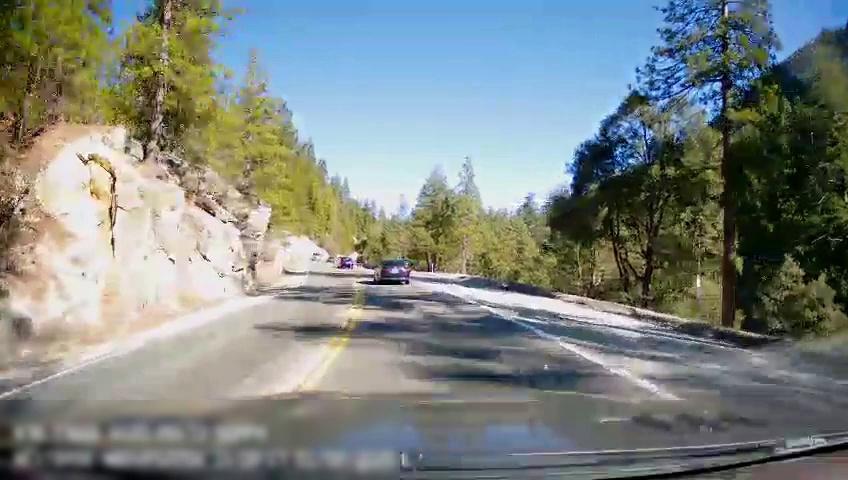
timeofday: Day
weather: Sunny
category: Drivable Space
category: Vehicles | Car
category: Vehicles | Car
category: Lanes | Opposite Lane
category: Lanes | Opposite Lane
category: Lanes | Current Lane
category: Lanes | Current Lane